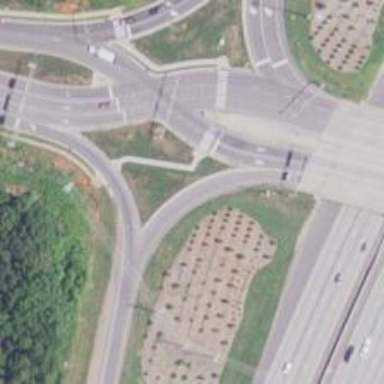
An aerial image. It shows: Motorway link at Diverging Diamond Interchange (DDI).